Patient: sex M, age 53
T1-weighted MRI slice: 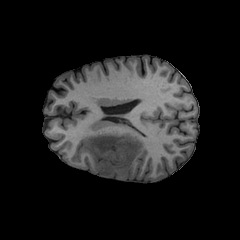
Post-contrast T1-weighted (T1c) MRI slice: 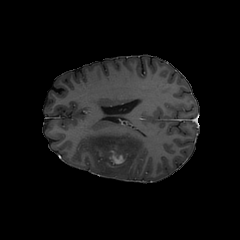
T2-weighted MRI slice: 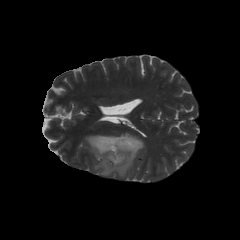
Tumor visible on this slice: yes
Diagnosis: Astrocytoma, IDH-mutant
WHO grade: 4